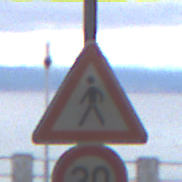
Verkehrszeichen: FussgaengerRechts
Zusatzzeichen unten: Geschwindigkeit30
Umgebung: Roofed, Urban
Tageszeit: MorningAfternoon
Wetter: PartlyCloudy
Licht: Natural
Jahreszeit: NotSpecified
Kontrast: MediumContrast